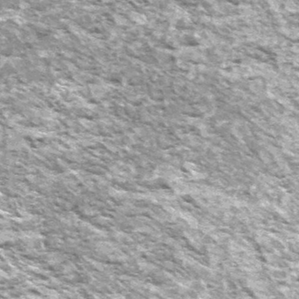
Label: frost